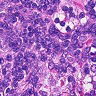
Metastatic tissue present: no